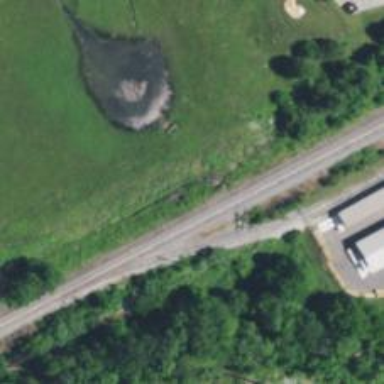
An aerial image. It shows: Railway spur service.